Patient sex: M
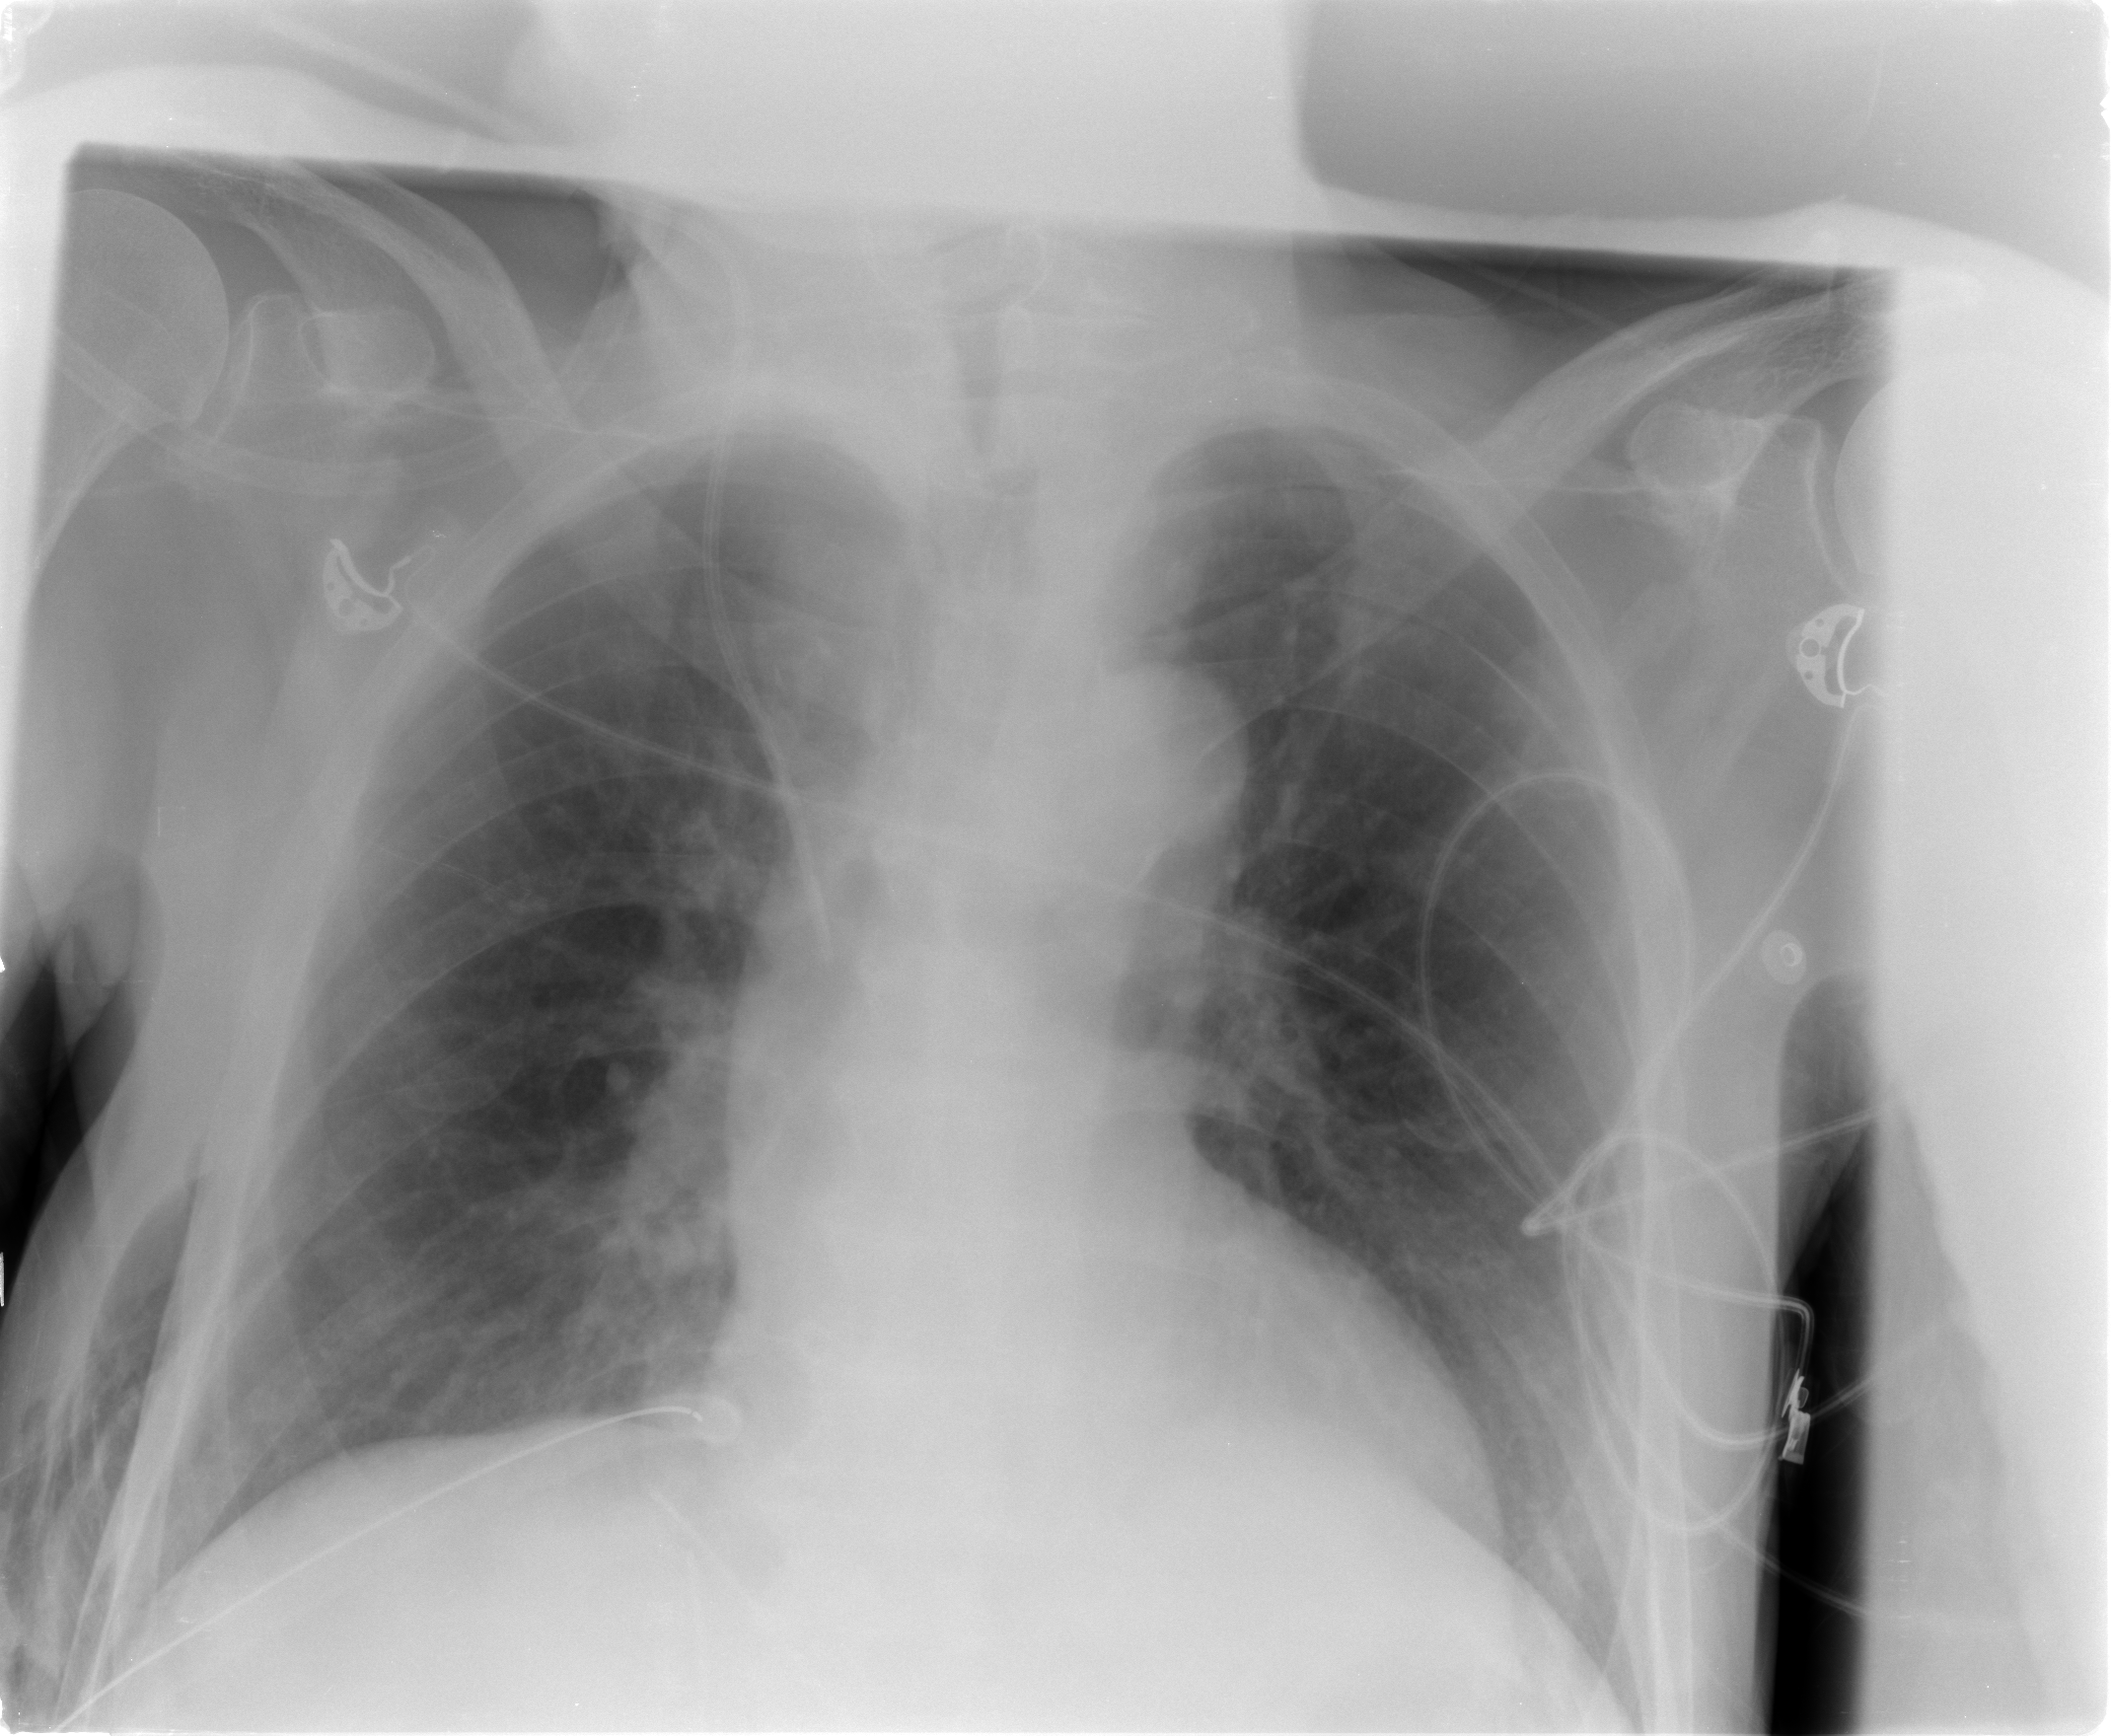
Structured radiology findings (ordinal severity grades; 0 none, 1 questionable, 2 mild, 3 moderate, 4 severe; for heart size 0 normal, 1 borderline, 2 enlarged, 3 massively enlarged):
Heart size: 0
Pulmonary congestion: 1
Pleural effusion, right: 0
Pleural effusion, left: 0
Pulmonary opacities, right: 0
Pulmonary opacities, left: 0
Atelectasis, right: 0
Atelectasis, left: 0